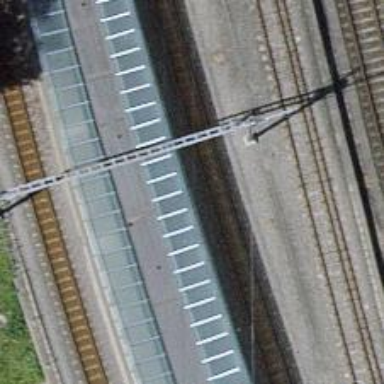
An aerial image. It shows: Close-up of railway platform edge.